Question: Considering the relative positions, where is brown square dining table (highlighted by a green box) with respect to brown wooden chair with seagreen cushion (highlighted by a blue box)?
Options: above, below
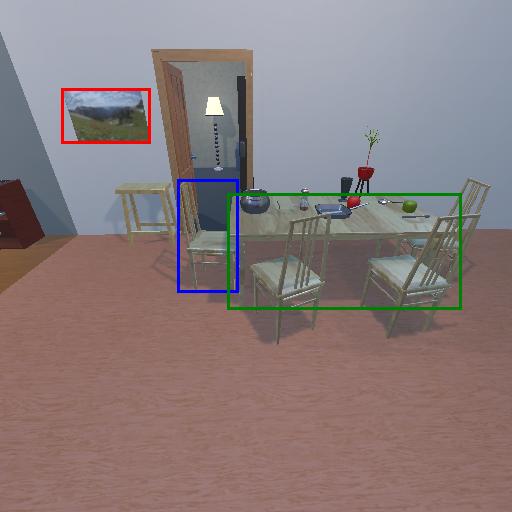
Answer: above